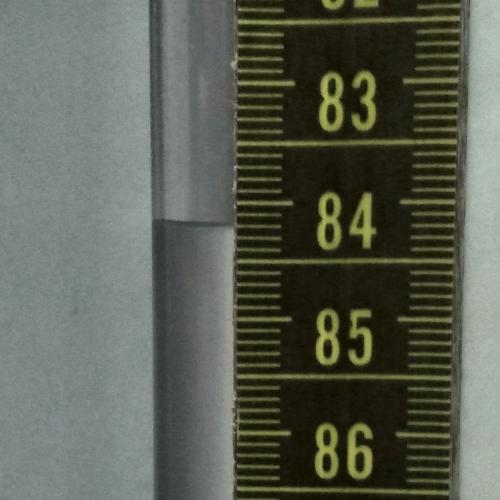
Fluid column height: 84.2 cm